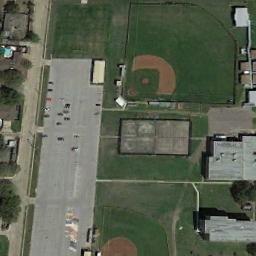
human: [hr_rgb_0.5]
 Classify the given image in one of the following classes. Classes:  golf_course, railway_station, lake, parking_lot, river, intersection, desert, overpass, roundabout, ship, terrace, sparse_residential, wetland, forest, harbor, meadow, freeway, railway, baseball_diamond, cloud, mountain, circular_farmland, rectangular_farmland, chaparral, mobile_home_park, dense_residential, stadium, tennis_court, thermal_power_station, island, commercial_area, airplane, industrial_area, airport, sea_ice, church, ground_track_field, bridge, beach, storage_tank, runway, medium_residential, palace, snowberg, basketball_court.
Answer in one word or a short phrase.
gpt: baseball_diamond